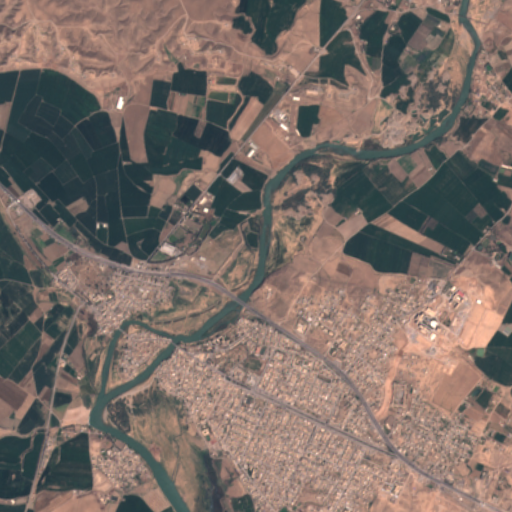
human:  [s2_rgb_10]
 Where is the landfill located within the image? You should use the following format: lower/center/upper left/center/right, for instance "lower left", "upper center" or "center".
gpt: There is no landfill in the image.